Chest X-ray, AP view. Patient: 40 years old, sex F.
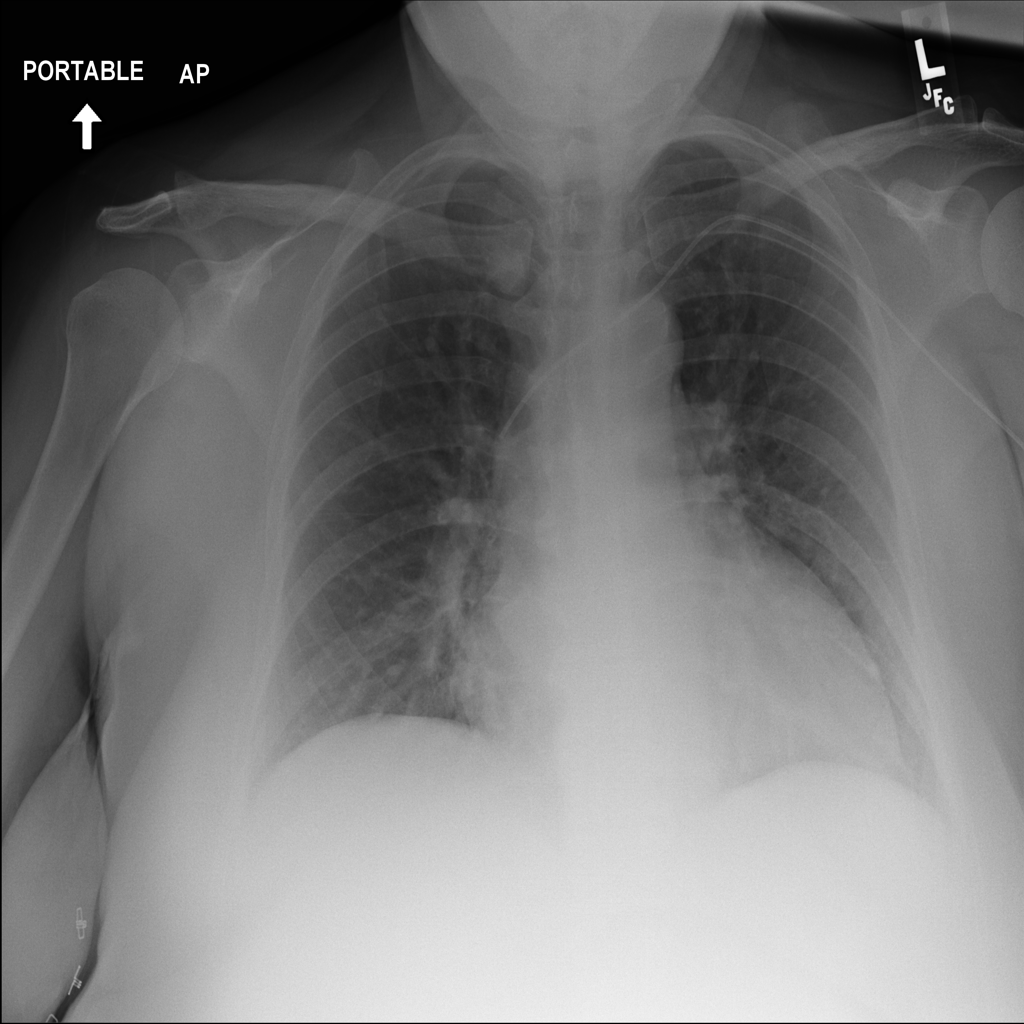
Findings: No Finding